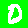
Digit: 0